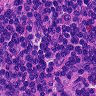
Metastatic tissue present: no